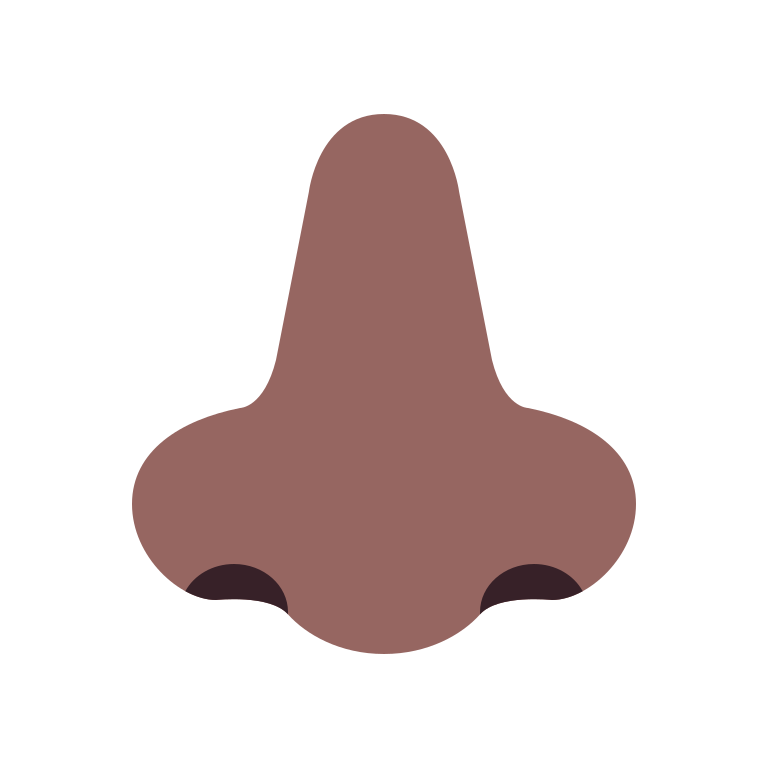
nose flat  dark